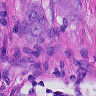
Metastatic tissue present: yes